Question: I installed IronRuby on my computer and wanted to try simple things like creating a window:
'''
require "System.Windows.Forms"
include System::Windows::Forms
form = Form.new
form.Title = "Hello IronRuby" # This doesn't work. ("Undefined method Title= for System.Windows.Forms.Form")
form.Show
'''
This is not the only strange thing. When I 'Show' a Windows Form, (without trying to set the title) the Form instantly crashes.

The problem with 'form.Title' was solved by . By I'm still wondering, if it is normal, that the Forms crash instantly, when I call 'form.show'?
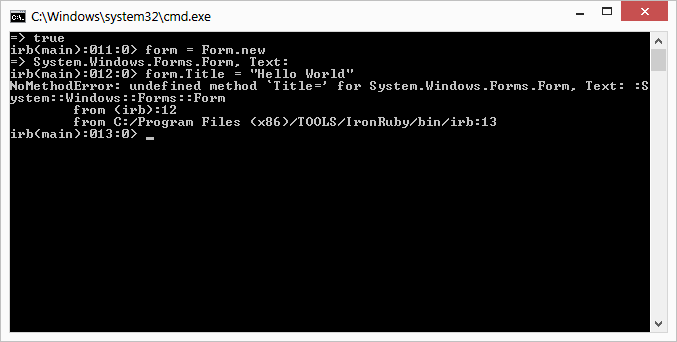
Answer: Use form.Text instead of form.Title. See <URL>
Edit: I don't think the script crashes, but merely exits instantly, since the form is non-modal and no controls or handlers are defined. Replace 'form.Show' with 'form.ShowDialog' for the window to persist until the user closes it.